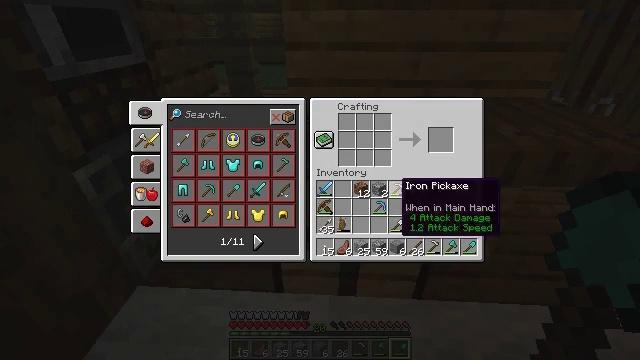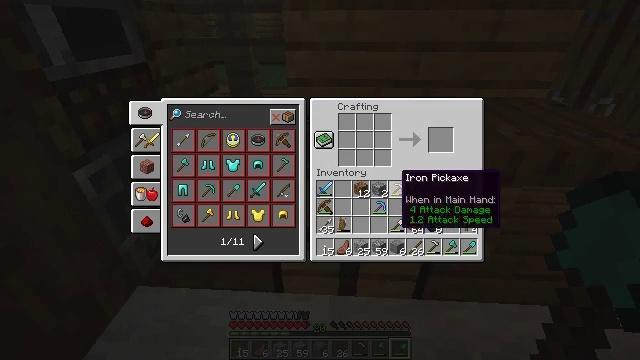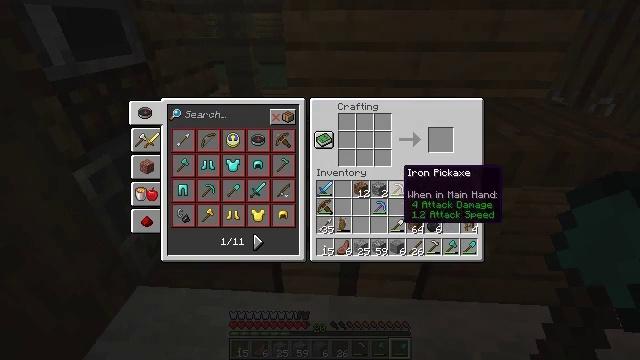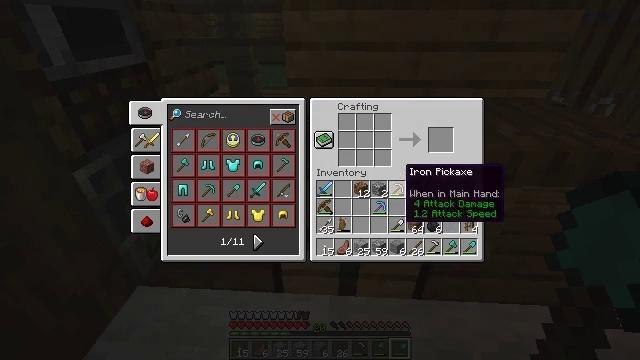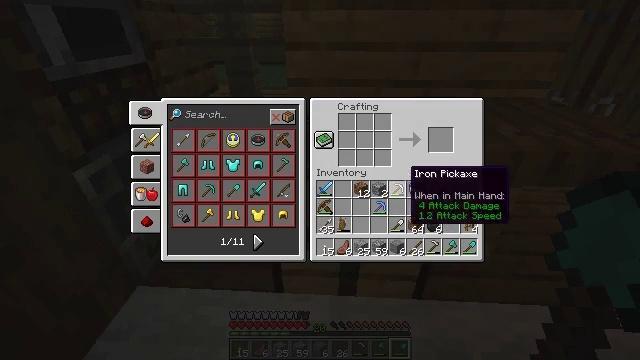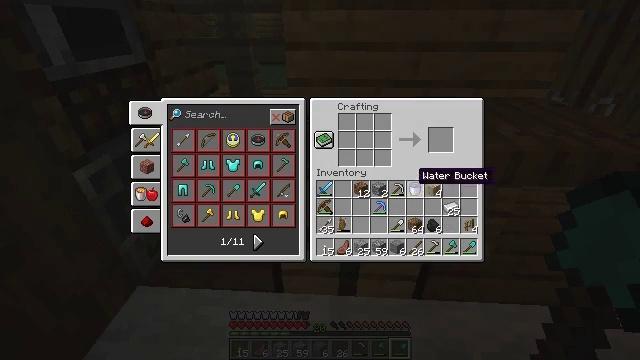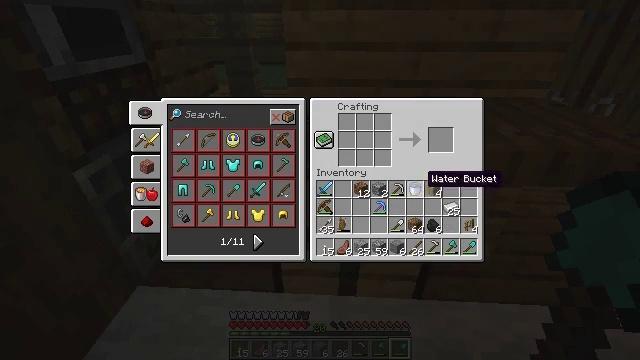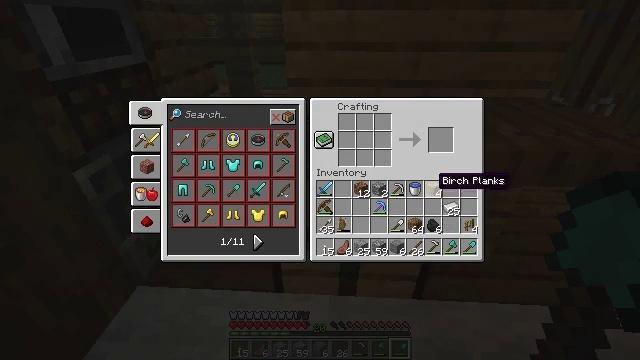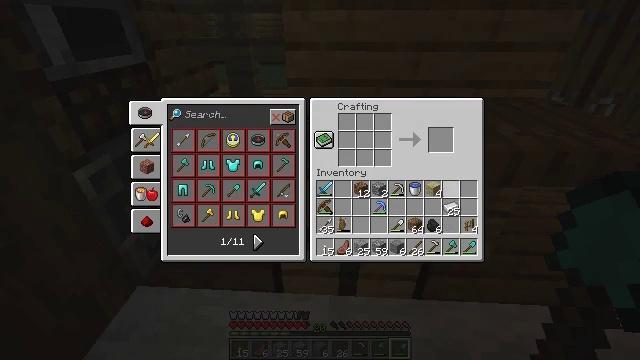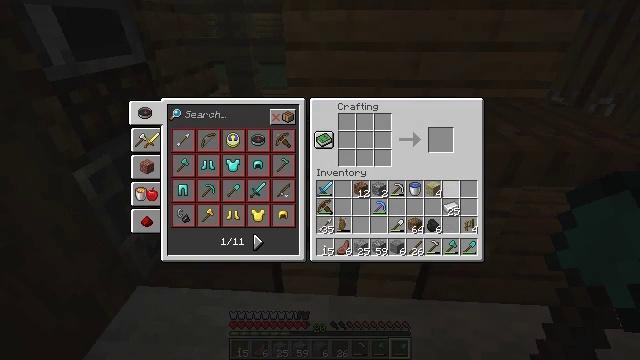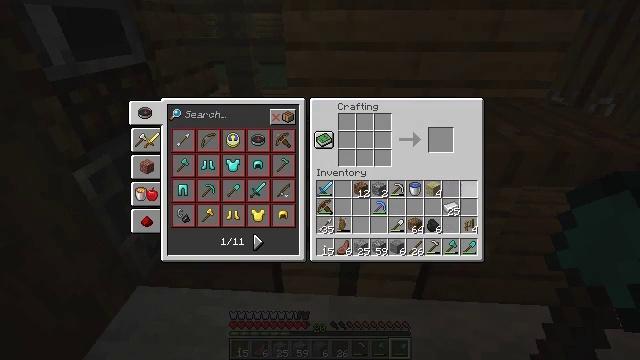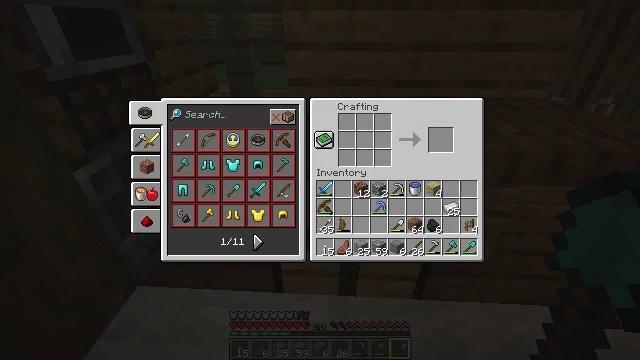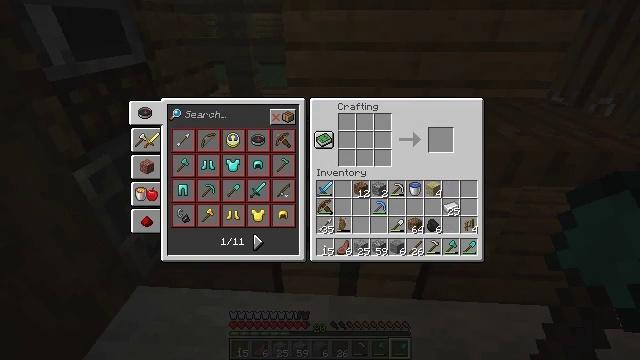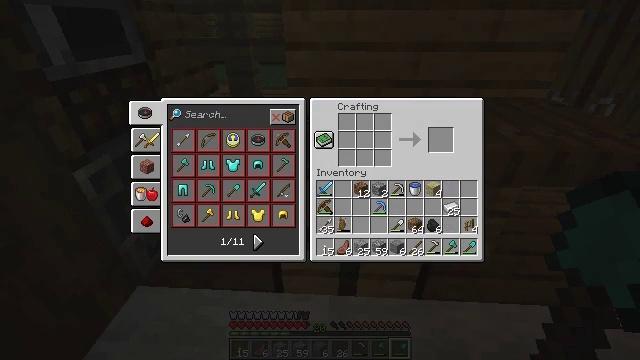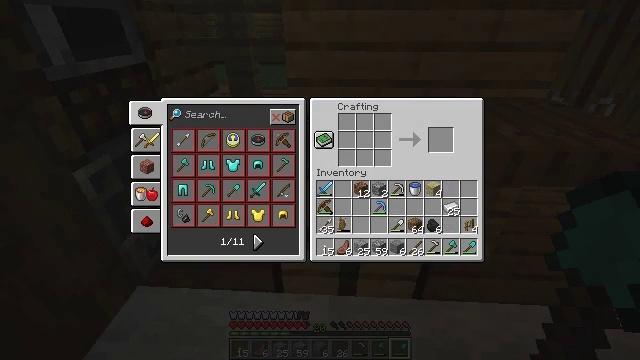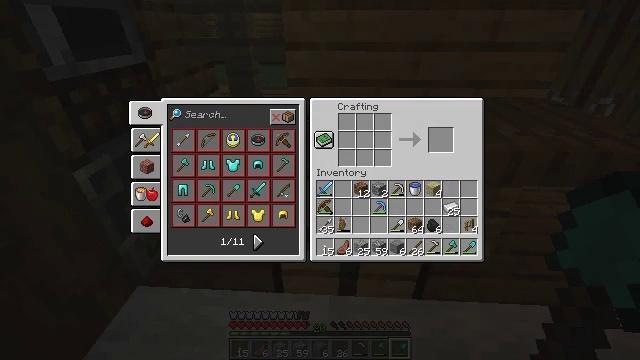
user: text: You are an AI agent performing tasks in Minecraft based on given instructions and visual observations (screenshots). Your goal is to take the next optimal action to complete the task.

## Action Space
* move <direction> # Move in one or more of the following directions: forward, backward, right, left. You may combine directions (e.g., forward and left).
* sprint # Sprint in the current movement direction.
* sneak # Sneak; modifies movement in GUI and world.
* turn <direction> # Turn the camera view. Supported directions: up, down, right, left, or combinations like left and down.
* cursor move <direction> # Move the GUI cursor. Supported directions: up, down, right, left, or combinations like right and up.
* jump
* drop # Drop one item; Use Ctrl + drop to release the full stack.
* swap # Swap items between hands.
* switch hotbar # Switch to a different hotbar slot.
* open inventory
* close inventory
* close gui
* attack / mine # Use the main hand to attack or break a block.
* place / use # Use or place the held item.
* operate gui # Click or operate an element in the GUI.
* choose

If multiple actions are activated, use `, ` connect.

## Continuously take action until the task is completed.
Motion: motion action
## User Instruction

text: Interact with the crafting table to create a spruce pressure plate.
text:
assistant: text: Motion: cursor move up, operate gui
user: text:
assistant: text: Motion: operate gui
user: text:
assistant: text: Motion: operate gui
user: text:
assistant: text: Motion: operate gui
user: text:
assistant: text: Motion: cursor move right, operate gui
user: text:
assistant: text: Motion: cursor move right, operate gui
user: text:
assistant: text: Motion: cursor move right, operate gui
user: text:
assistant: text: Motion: cursor move right, operate gui
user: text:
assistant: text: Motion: operate gui
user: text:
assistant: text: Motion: cursor move right, operate gui
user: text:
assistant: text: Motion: cursor move right, operate gui
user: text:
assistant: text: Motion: cursor move right, operate gui
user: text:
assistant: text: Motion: operate gui
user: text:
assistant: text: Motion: operate gui
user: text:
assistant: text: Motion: operate gui
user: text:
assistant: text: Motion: operate gui
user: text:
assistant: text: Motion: cursor move left, operate gui
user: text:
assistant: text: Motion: operate gui
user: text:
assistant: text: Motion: operate gui
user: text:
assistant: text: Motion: operate gui
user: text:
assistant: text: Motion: operate gui
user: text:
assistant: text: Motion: cursor move left, operate gui
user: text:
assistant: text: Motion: turn left, attack / mine, close gui
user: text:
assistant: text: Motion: turn left and up, attack / mine, open inventory
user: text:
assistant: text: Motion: turn left, attack / mine
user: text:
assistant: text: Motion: turn left, attack / mine
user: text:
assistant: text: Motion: turn left and up, attack / mine
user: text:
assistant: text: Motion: turn left and up, attack / mine
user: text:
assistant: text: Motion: move forward, turn left and up, attack / mine
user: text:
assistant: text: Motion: move forward, turn left and up, attack / mine